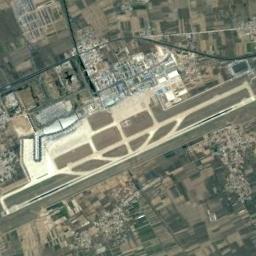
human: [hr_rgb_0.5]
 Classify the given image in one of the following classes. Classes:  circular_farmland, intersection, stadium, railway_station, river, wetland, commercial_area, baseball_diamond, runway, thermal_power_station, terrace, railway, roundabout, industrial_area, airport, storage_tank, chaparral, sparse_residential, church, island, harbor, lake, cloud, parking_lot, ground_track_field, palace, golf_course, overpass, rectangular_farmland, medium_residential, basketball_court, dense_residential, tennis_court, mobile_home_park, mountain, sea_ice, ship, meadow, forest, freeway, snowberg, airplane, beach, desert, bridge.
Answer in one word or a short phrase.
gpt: airport